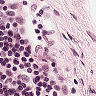
Metastatic tissue present: no